Aerial crown-view tile of a tropical tree (Barro Colorado Island, Panama), acquired 20240813:
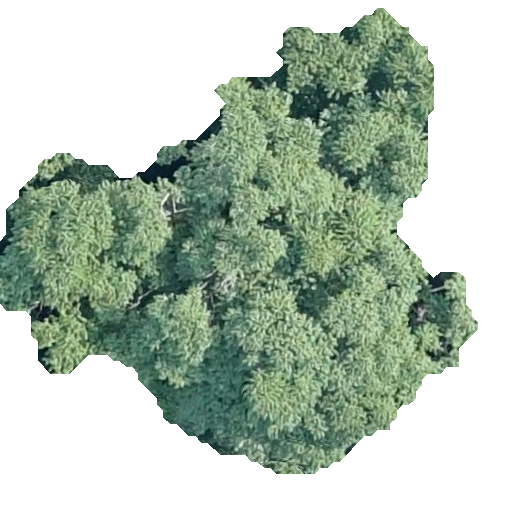
Species: Luehea seemannii
GBIF accepted scientific name: Luehea seemannii
Crown area: 200.181 m²